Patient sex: M
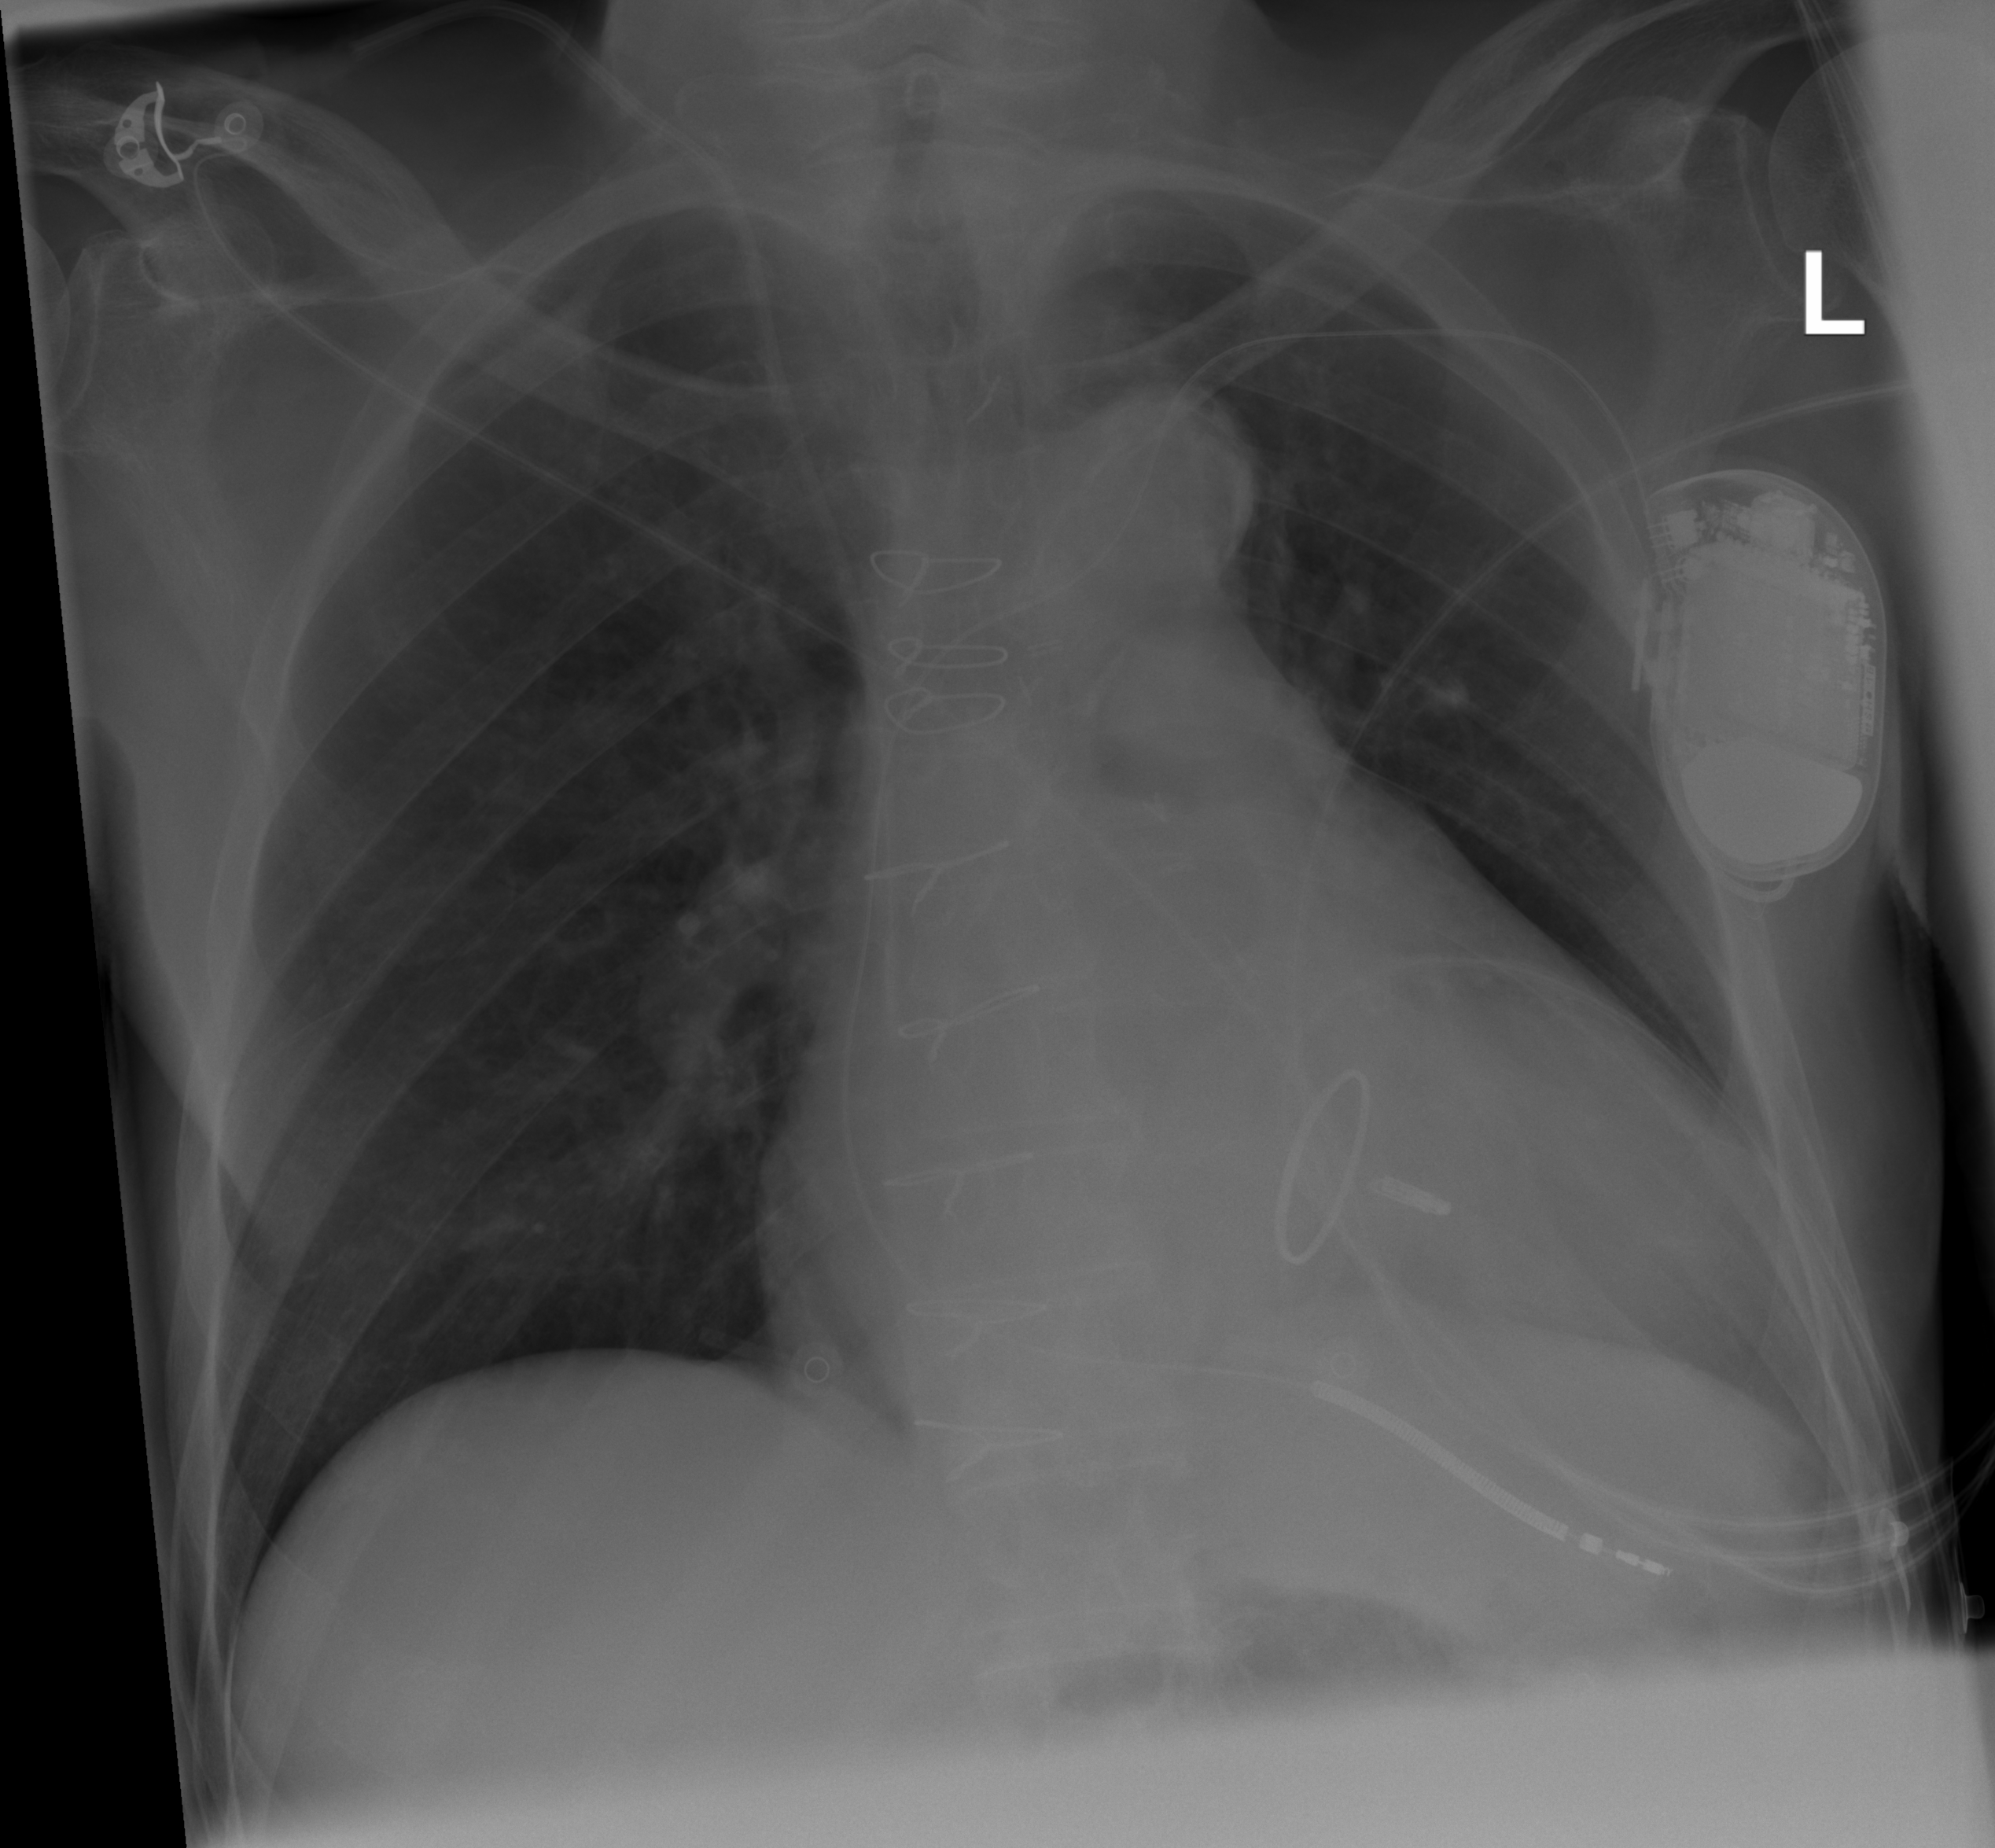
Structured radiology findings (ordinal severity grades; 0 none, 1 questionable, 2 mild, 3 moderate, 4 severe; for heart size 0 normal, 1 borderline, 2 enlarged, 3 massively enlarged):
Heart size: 0
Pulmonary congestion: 0
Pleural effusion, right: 0
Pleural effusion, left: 0
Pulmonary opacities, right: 0
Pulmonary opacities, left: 0
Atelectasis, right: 1
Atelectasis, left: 1